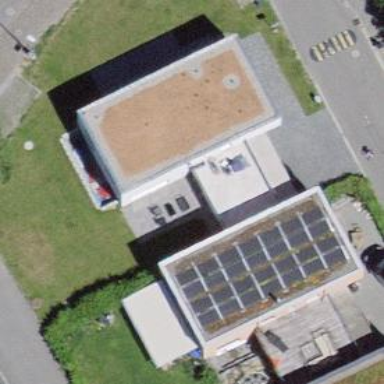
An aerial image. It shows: Flat roof building.